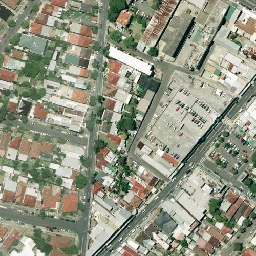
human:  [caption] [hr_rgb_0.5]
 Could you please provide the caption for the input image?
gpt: This V-shaped road divides the city into three parts with parking lots in the middle.

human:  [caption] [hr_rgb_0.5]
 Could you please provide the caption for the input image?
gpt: This V-shaped street divides the city into three parts with a parking lot in the middle.

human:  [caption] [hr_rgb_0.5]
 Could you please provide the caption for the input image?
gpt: This V-shaped street divides the city into three sections with a parking lot in the middle.

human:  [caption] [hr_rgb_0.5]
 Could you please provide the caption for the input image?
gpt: This V-shaped road divides the city into three sections with parking lots in the middle.

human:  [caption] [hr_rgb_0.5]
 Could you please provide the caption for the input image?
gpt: This V-road divides the city into three parts with parking lots in the middle.